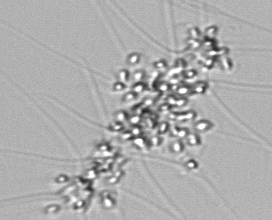
Label: Chaetoceros_didymus_TAG_external_flagellate